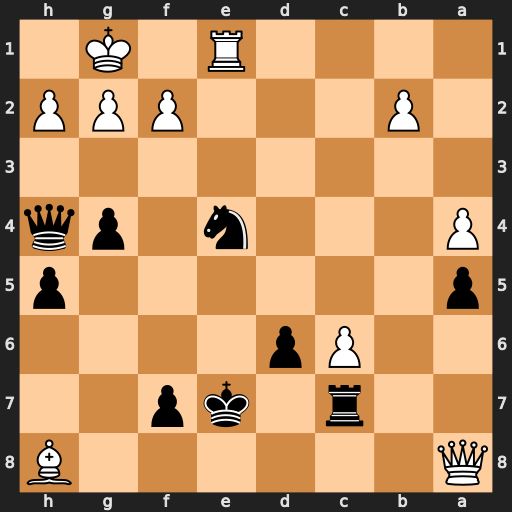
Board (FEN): Q6B/2r1kp2/2Pp4/p6p/P3n1pq/8/1P3PPP/4R1K1
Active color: b
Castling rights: -
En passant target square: -
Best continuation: Qxf2+ Kh1 Qxe1#